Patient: sex F, age 75
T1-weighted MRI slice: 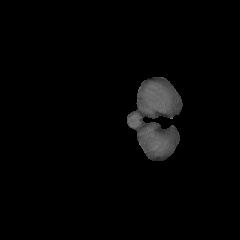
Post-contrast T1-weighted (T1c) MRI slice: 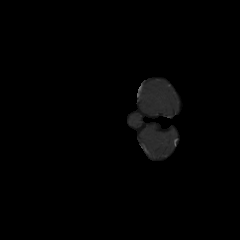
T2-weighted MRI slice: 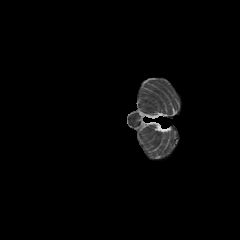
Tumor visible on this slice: no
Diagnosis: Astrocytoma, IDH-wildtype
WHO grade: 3